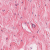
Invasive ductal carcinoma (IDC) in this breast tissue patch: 0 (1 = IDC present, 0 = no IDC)